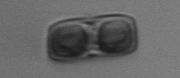
Label: Ephemera